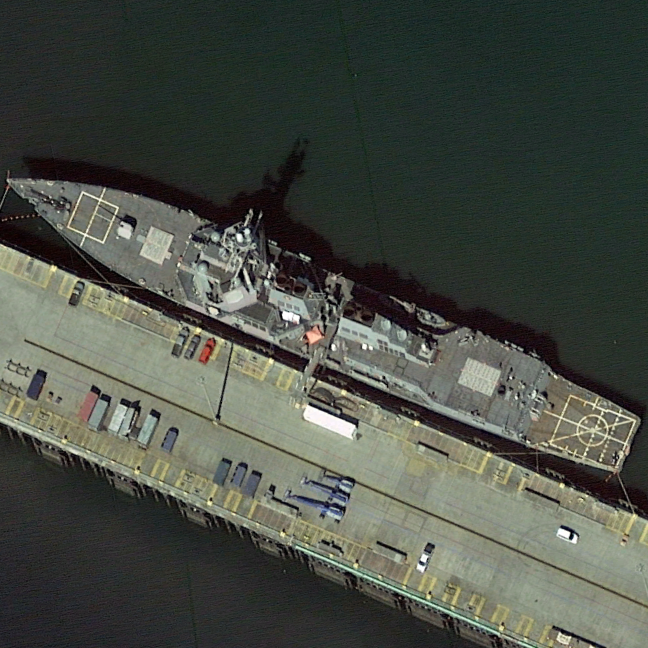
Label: destroyer